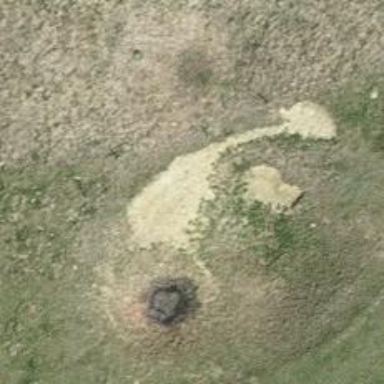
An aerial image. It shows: Sinkhole in natural setting.